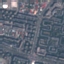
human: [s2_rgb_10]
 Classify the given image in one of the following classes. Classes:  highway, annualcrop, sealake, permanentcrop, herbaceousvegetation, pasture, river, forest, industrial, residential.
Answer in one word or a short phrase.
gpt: Residential